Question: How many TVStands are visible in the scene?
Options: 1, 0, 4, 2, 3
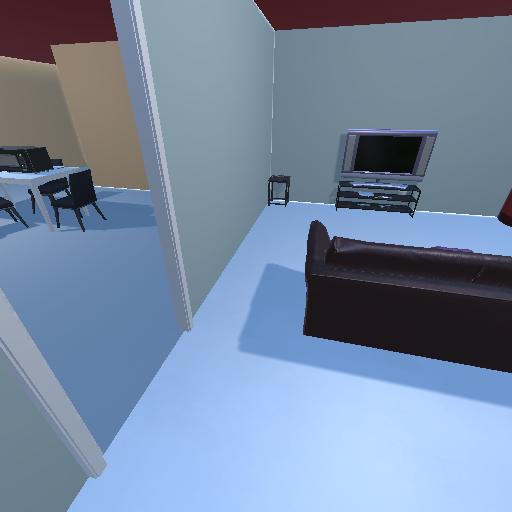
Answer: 1